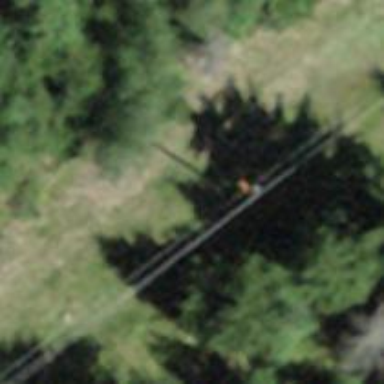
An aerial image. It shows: View of pole with roofed pipeline marker.